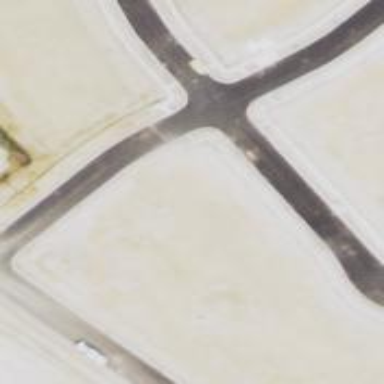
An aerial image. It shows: Unmarked road crossing.